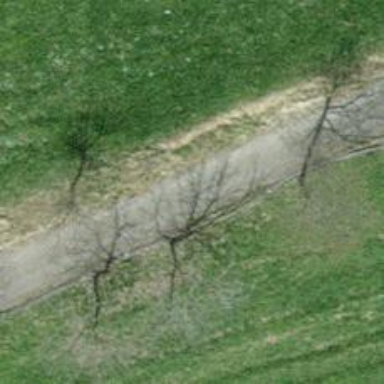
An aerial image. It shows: Track with grade 3 tracktype.